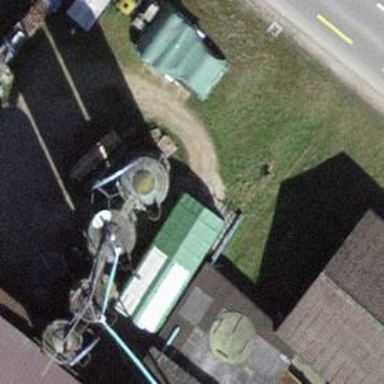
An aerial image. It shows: Silo.